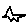
Label: star